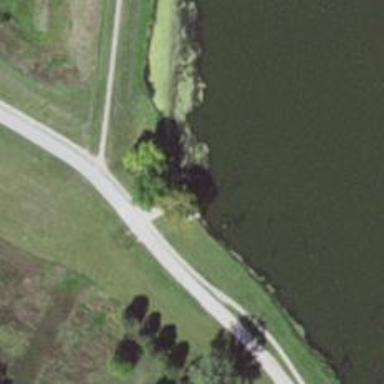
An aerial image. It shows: Slipway on service road designed for leisure land access.